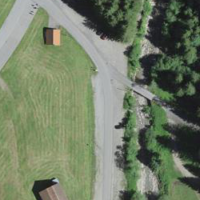
EUNIS habitat code: 24
Species observed at this site:
Filipendula ulmaria